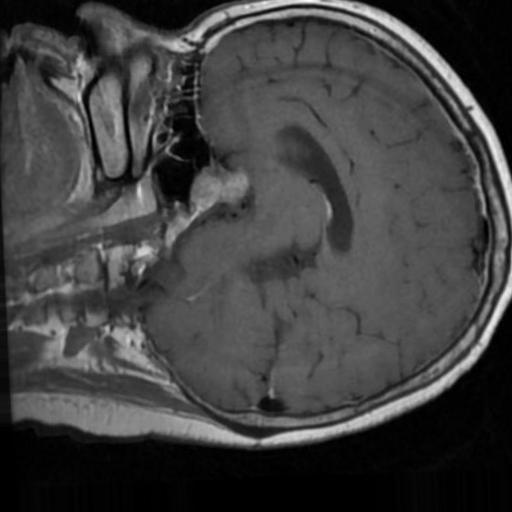
Label: brain_tumor